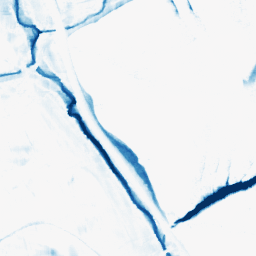
Category: morphological
Decomposition family: morphological_square
Decomposition parameters: operation: closing
size: 15
Upsampling method: sinc_blackman
Upsampling parameters: scale: 2
kernel_size: 16
Upsampling scale: 2